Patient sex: M
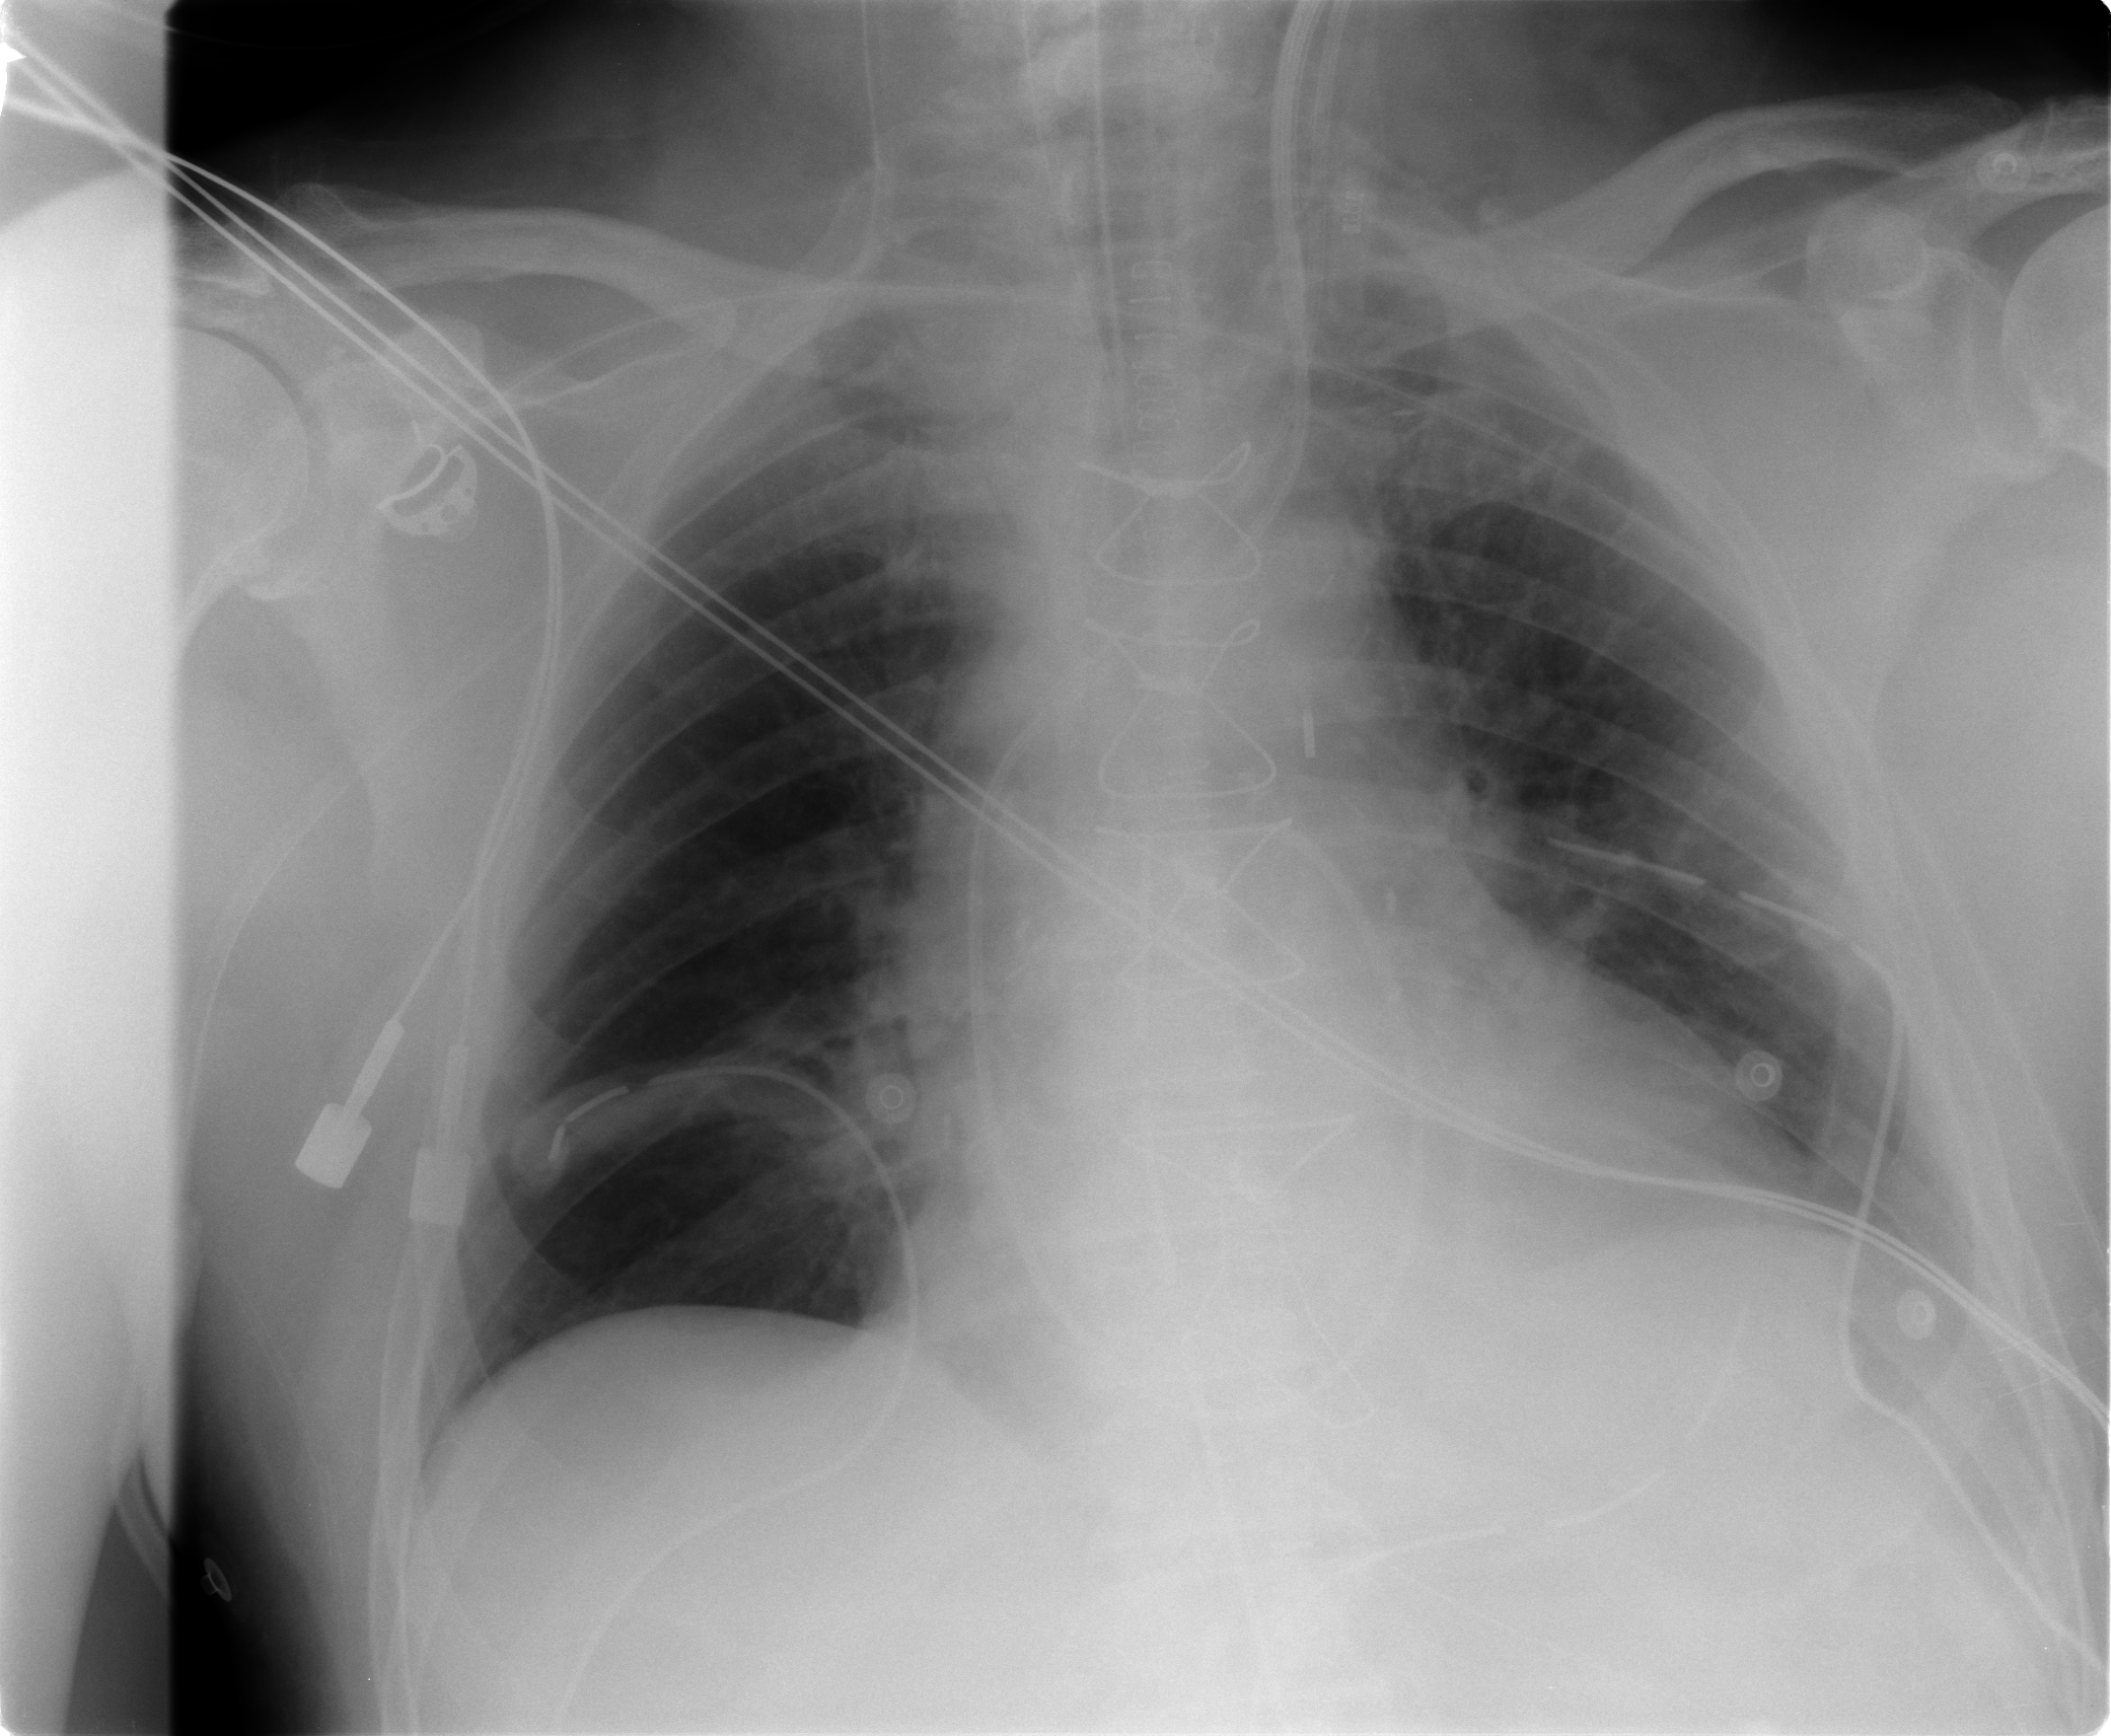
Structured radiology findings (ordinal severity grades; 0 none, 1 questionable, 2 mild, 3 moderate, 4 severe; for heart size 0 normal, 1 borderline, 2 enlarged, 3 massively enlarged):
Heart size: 2
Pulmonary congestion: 2
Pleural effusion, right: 0
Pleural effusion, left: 2
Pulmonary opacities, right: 0
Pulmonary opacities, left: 0
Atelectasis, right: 0
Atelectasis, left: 2